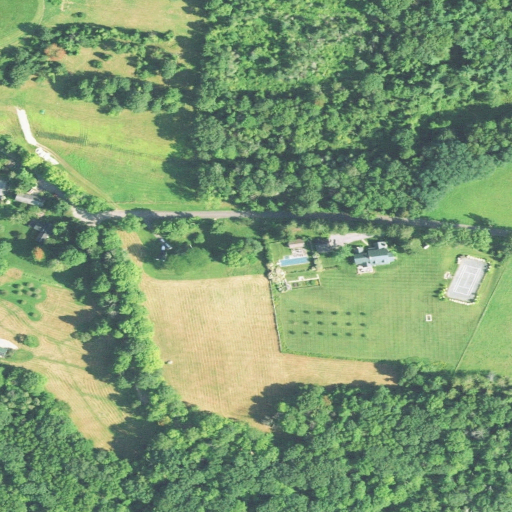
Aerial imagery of mountain in Connecticut named Brook Hill containing deciduous forest, pasture, open development, mixed forest, and low intensity development